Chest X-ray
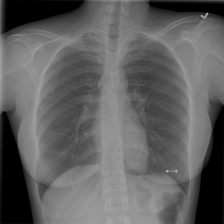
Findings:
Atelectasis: negative
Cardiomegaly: negative
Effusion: negative
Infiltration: negative
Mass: negative
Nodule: negative
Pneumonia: negative
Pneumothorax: negative
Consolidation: negative
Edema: negative
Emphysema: negative
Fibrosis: negative
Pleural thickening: negative
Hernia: negative